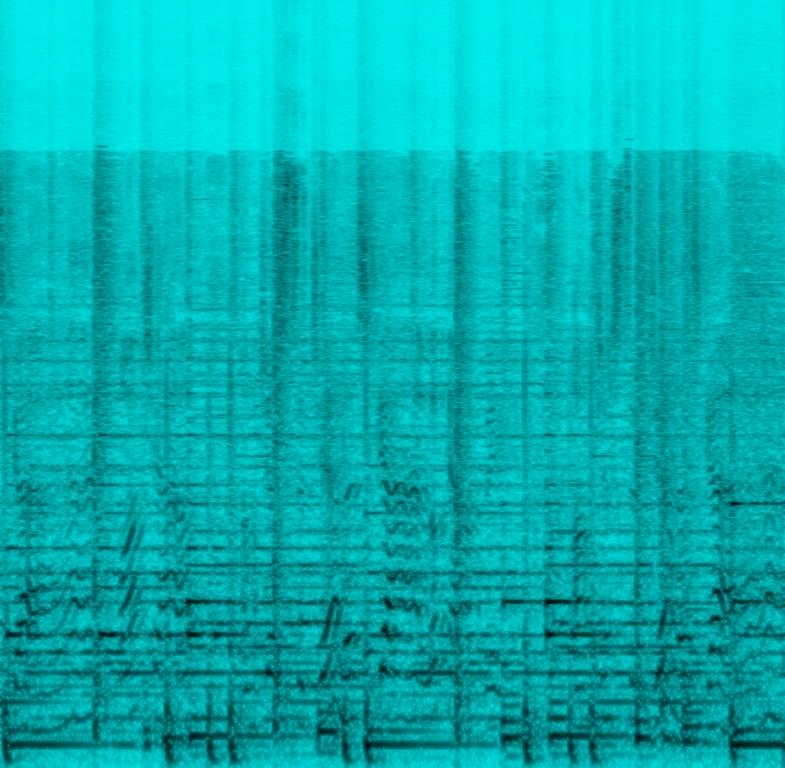
This is a pop/soft rock music piece. There is a male vocalist singing melodically. The main melody is being performed by the piano with the strings' sound holding notes in the background. A solid bass line can be heard. A slow tempo acoustic drum beat is keeping the rhythm. The atmosphere is easygoing. This piece could be used in the soundtrack of a romantic comedy, especially during the scenes where the male protagonist is feeling regret for his actions.